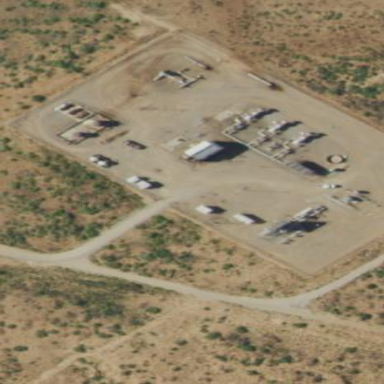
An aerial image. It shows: Industrial area primarily dedicated to natural gas operations.